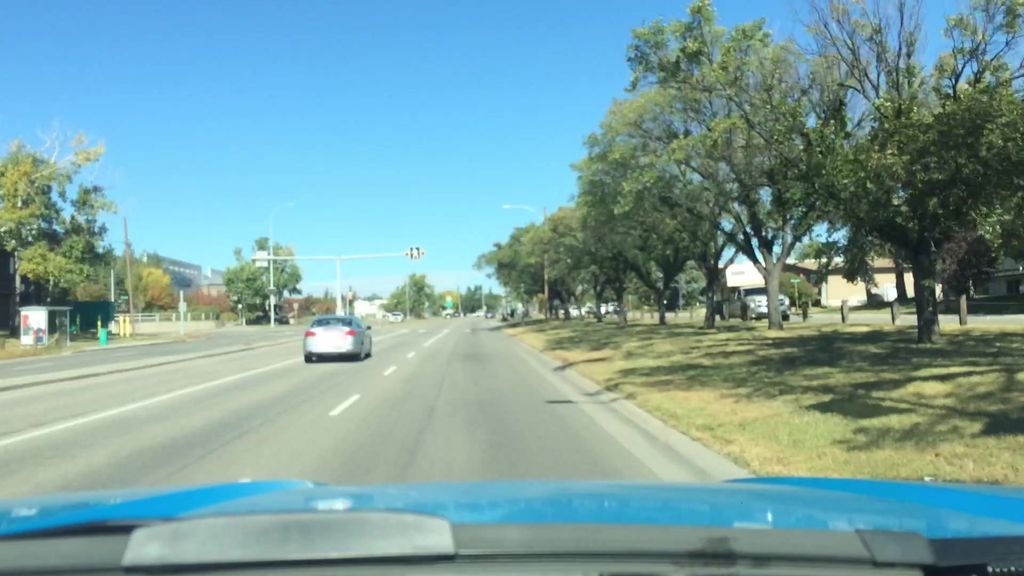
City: calgary